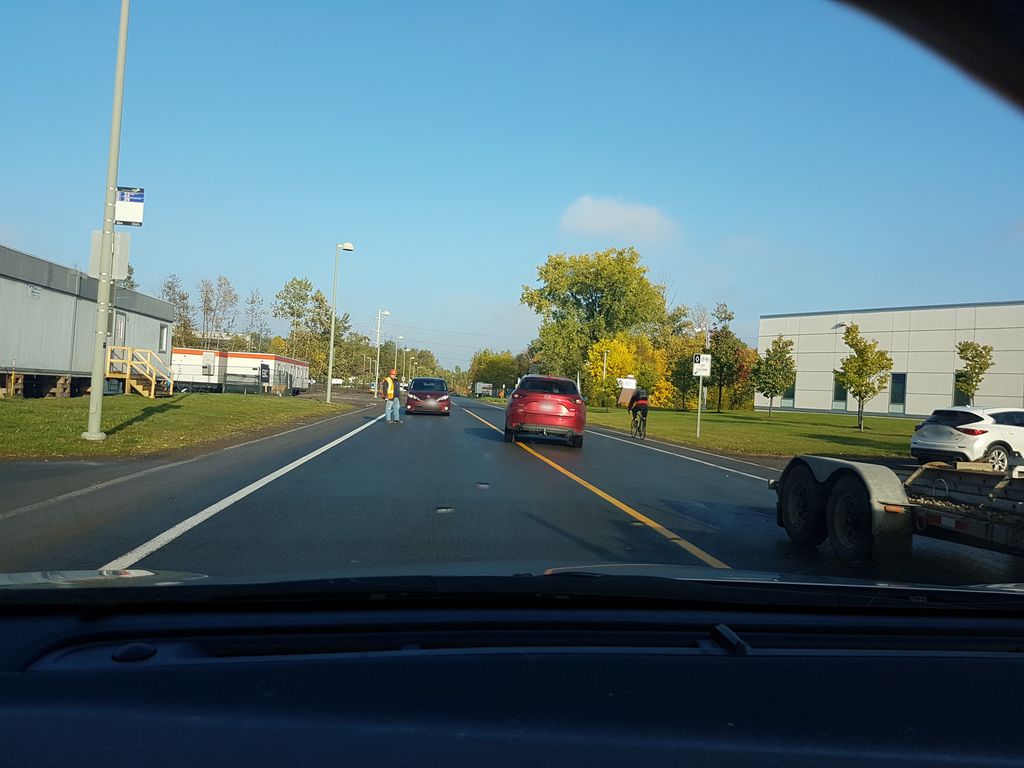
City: quebec_city